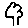
Label: tree